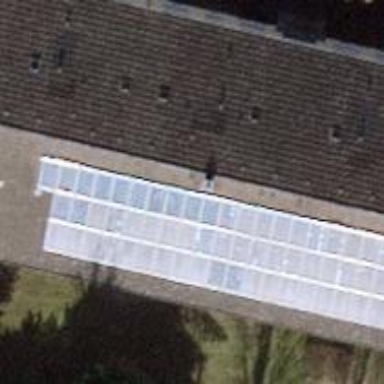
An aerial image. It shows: Solar power generator utilizing photovoltaic technology with solar photovoltaic panels.